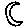
Label: moon